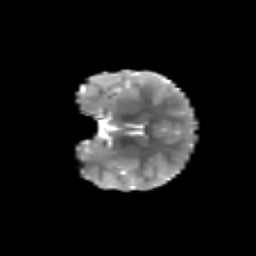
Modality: T2w
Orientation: coronal
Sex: female
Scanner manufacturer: siemens
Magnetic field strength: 3 T
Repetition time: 5 s
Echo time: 0.071 s